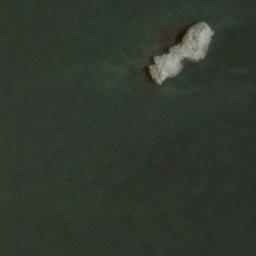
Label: island